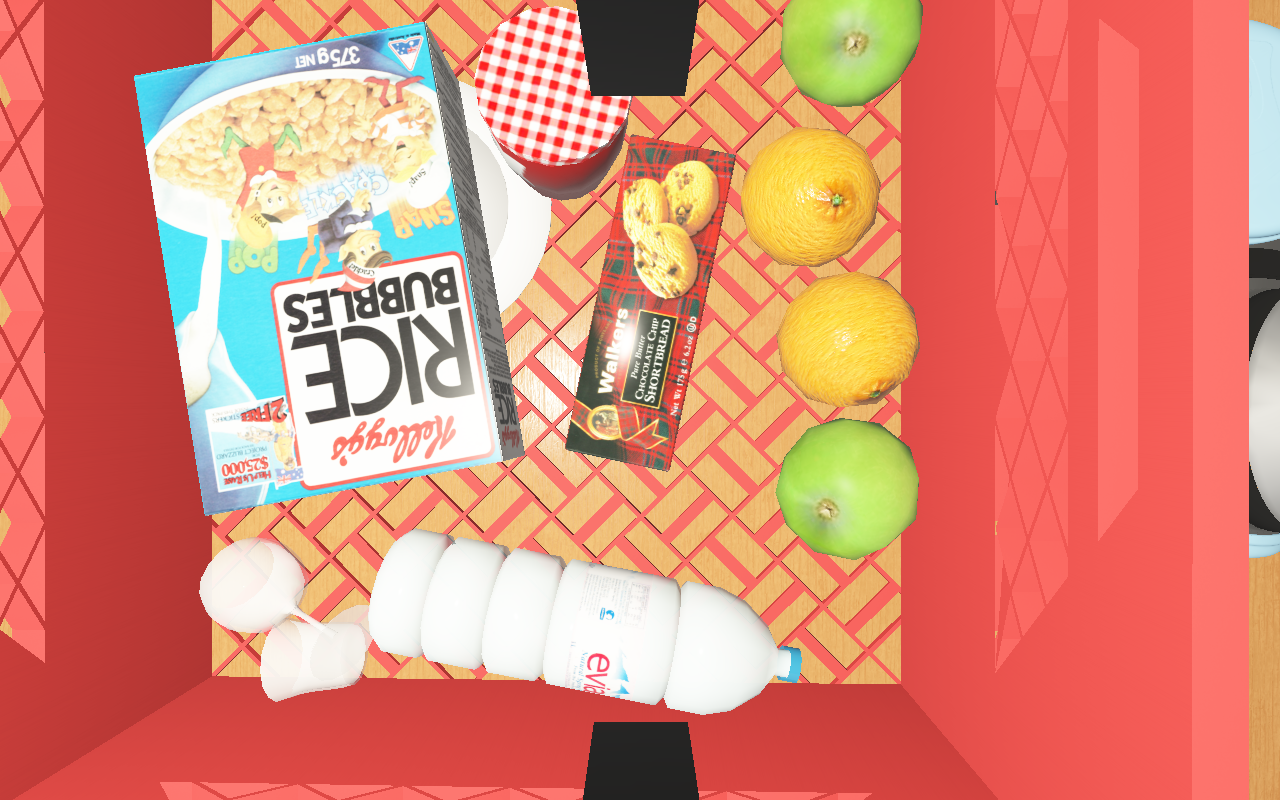
Objects in the scene:
carafe
apple
apple
orange
orange
jam jar
cereal box